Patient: sex F, age 63
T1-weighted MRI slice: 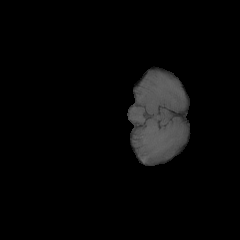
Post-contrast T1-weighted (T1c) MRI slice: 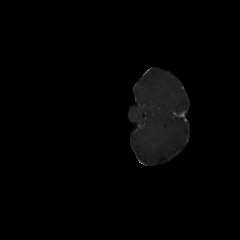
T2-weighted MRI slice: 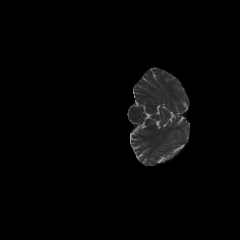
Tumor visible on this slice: no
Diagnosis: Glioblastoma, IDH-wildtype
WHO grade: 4